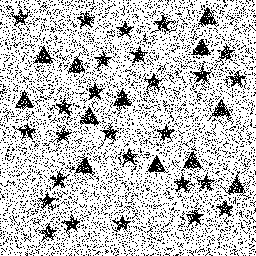
Squares: 0
Triangles: 12
Stars: 26
Total shapes: 38